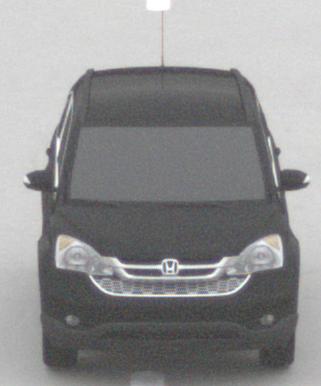
Make: Honda
Model: CR-V
Detailed model: CR-V (III) (04/10 - 10/12)
Model produced from: 2010
Model produced until: 2012
Doors: 5
Color: black
Road condition: dry road
Daytime: midday
Contrast: low contrast